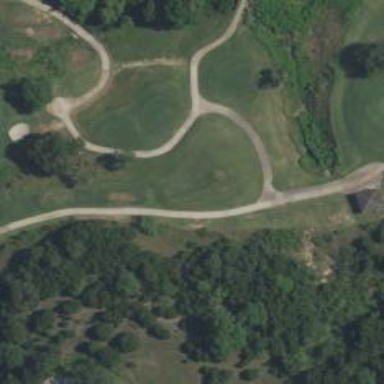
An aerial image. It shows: Path designated for golf carts.